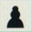
Piece: bP